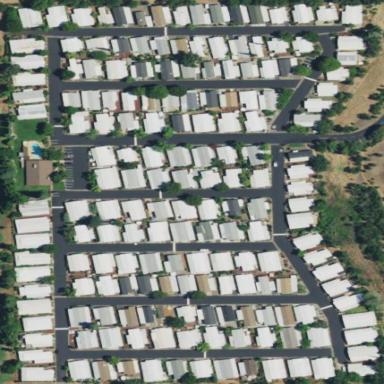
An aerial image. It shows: Residential area designated as trailer park.